Question: 'install.packages()' and 'update.packages()' both facing error as showing below :
'''
Error in eval(exprs[i], envir) : object 'confint.default' not found
Using github PAT from envvar GITHUB_PAT
Downloading GitHub repo tidyverse/tidyverse@HEAD
These packages have more recent versions available.
It is recommended to update all of them.
Which would you like to update?
1: All
2: CRAN packages only
3: None
4: stringi (1.6.2 -> 1.7.3) [CRAN]
Enter one or more numbers, or an empty line to skip updates: 1
stringi (1.6.2 -> 1.7.3) [CRAN]
Rcpp (NA -> 1.0.7) [CRAN]
isoband (NA -> 0.2.5) [CRAN]
Skipping 1 packages ahead of CRAN: data.table
Installing 3 packages: stringi, Rcpp, isoband
Installing packages into '/usr/lib/R/library'
(as 'lib' is unspecified)
trying URL 'https://cloud.r-project.org/src/contrib/stringi_1.7.3.tar.gz'
Content type 'application/x-gzip' length <PHONE> bytes (7.2 MB)
==================================================
downloaded 7.2 MB
trying URL 'https://cloud.r-project.org/src/contrib/Rcpp_1.0.7.tar.gz'
Content type 'application/x-gzip' length <PHONE> bytes (2.8 MB)
'''
...
...
Believe that using different download method in both 'install.packages()' and 'update.packages()'. Somebody take a look? Studying Coursera Course as time being
source : <URL>

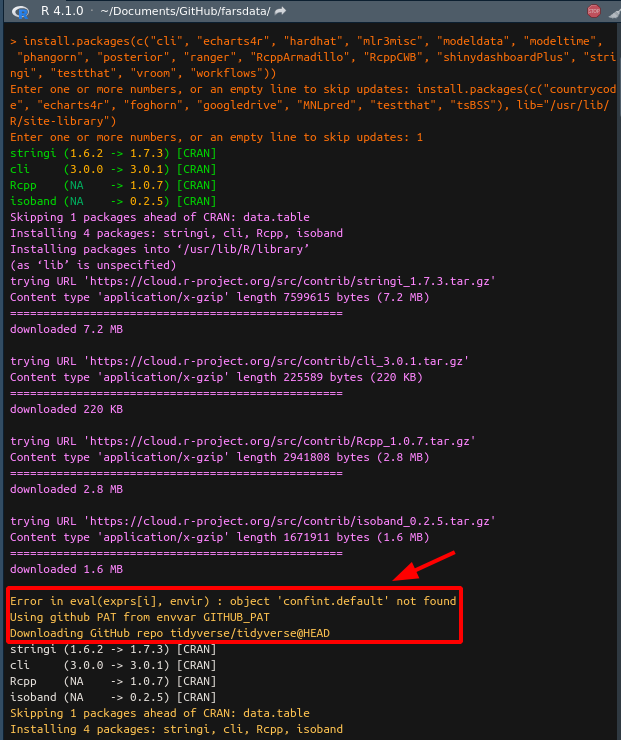
Answer: Although the error still there but at least ':$ sudo su - -c "R -e "devtools::update_packages()""' make update and install packages working fine.
<URL>